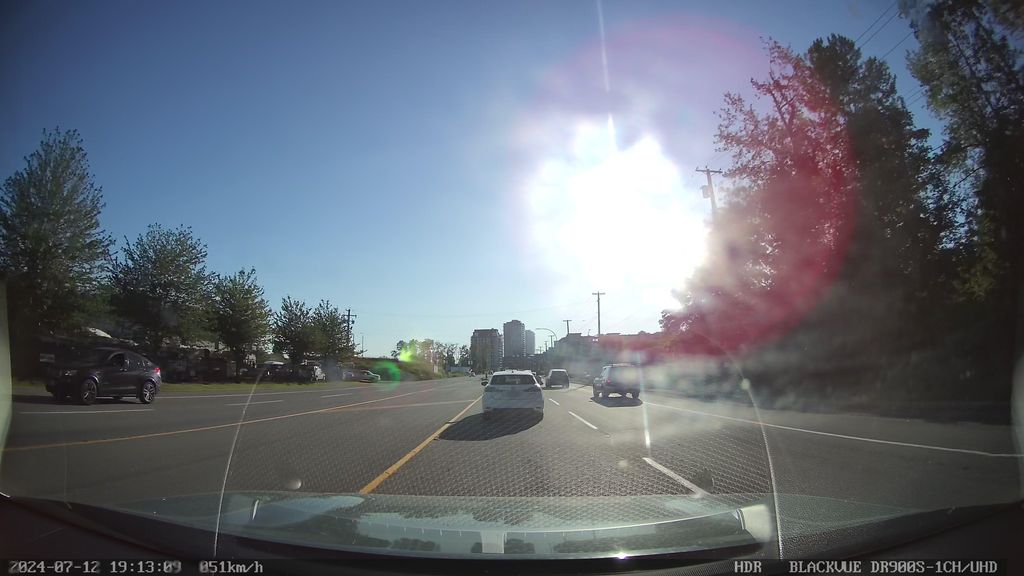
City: vancouver